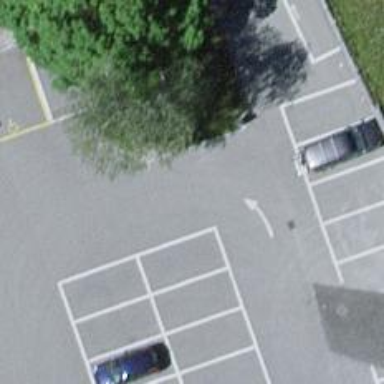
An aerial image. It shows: Asphalt parking aisle road.